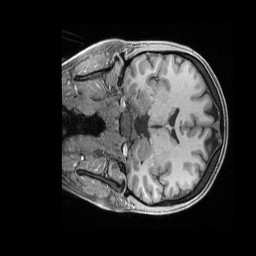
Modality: T1w
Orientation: coronal
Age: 25
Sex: female
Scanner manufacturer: siemens
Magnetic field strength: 3 T
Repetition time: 2.4 s
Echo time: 0.00228 s